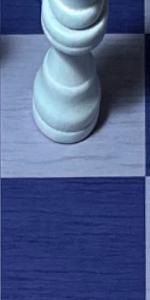
Label: Empty